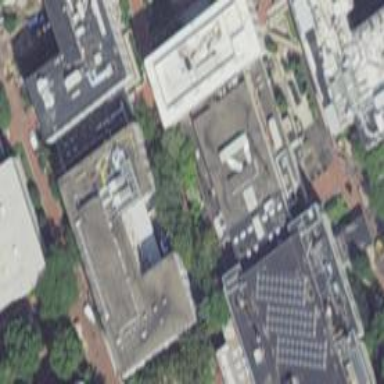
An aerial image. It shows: Auditorium located within university campus building.